Question: Is it possible in css (without images) make items with border radius and triangle side?

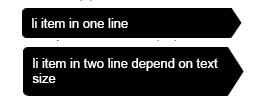
Answer: You can use an SVG image that will render sharply at any size and will adapt to the element's size, it would look like this...
'''
.button {
background: #000;
float: left;
position: relative;
color: #999;
font: 15px/130% Arial, sans-serif;
padding: 10px 20px;
clear: both;
margin: 10px;
border-radius: 5px 0 0 5px;
}
.button:after {
content: '';
display: block;
width: 10px;
position: absolute;
right: -10px;
height: 100%;
top: 0;
background: transparent url('triangle.svg') 0 0 no-repeat;
}
'''
<URL>
This jsfiddle will only work in Webkit because I've inlined the svg so you can understand how it works, but if you load it from an external file it should work fine. Here's the rendering for reference: